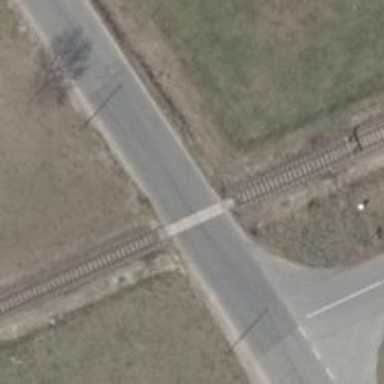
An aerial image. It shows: Level crossing along the railway.